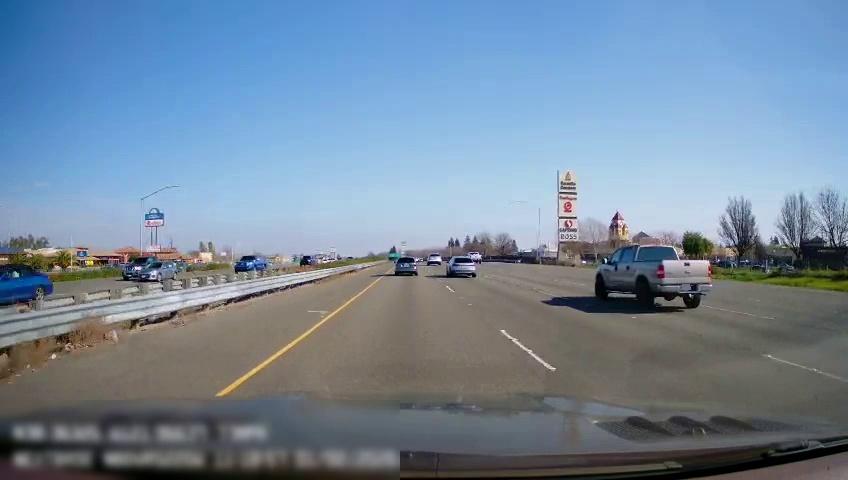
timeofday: Day
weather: Sunny
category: Drivable Space
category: Drivable Space
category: Vehicles | Car
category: Vehicles | Car
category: Vehicles | Car
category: Vehicles | SUV
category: Vehicles | SUV
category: Vehicles | SUV
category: Vehicles | Truck
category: Vehicles | SUV
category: Vehicles | Car
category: Vehicles | Truck
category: Lanes | Current Lane
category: Lanes | Current Lane
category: Lanes | Alternate Lane
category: Lanes | Alternate Lane
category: Traffic | Lights
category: Traffic | Lights